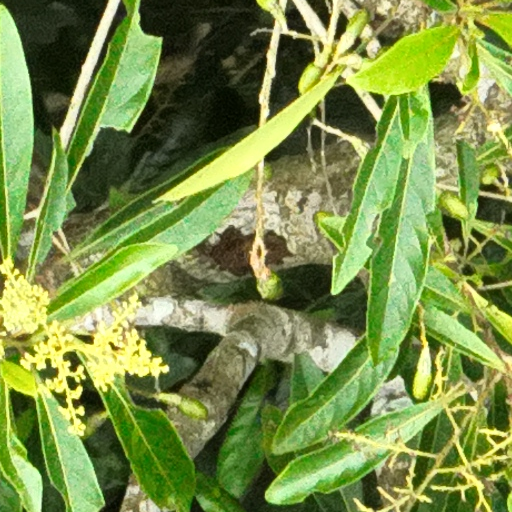
Species: Ocotea oblonga
GBIF accepted scientific name: Ocotea oblonga
Crown area (m\u00b2): 75.374